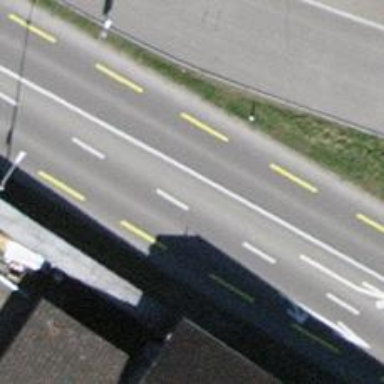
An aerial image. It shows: Primary road with asphalt surface and designated cycle lane.